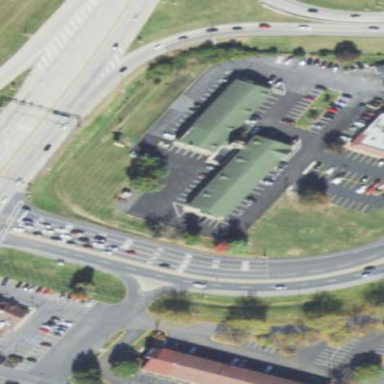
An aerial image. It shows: Motel building.